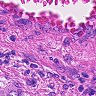
Metastatic tissue present: yes